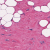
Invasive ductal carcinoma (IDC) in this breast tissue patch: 0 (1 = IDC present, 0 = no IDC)